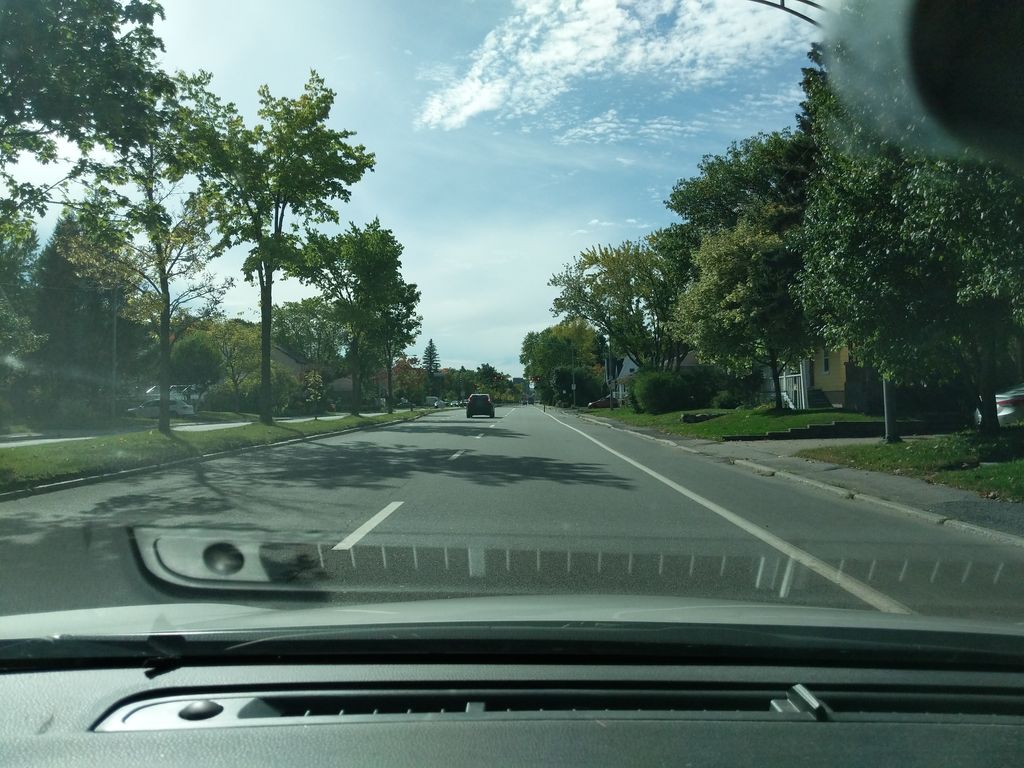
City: quebec_city